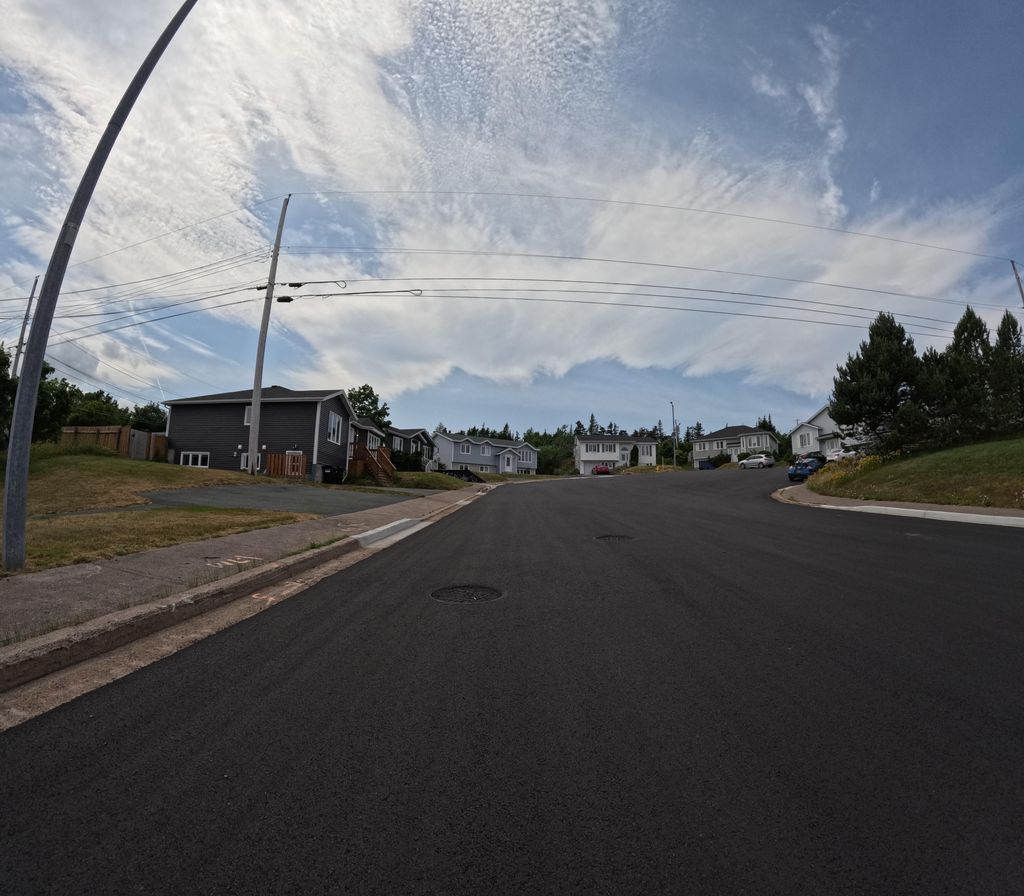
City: st_johns